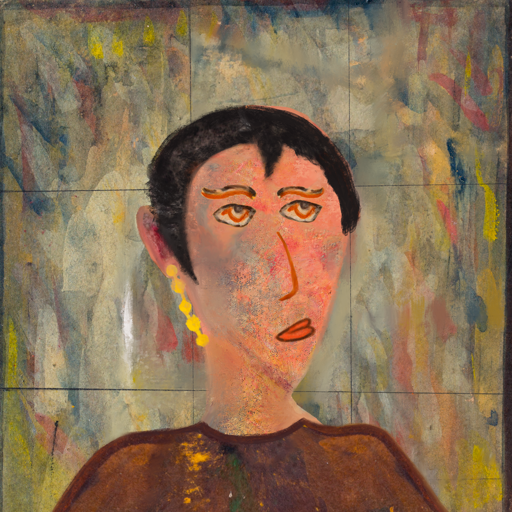
Background: GypsyMother, Head And Neck Side: Irani, Face Side: Experience, Bust: Comrade, Hair Side: Roy_Bahadur, Head Accessory: Blank, Second Necklace: Blank, Necklace: Blank, Baby: Blank